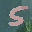
Label: 5